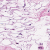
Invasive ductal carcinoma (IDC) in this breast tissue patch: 0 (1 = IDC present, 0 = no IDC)